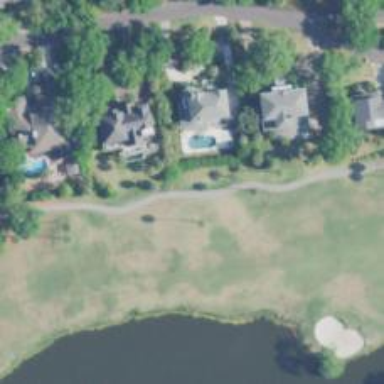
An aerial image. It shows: Pathway for golfing.